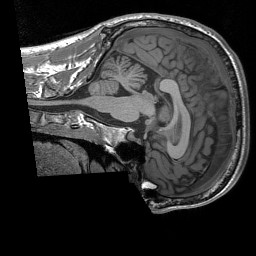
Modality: T1w
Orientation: sagittal
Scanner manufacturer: siemens
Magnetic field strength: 3 T
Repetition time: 1.76 s
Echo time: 0.0022 s